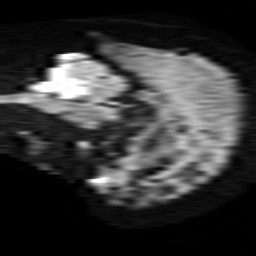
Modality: TRACE
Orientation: sagittal
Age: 55
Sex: male
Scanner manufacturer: philips
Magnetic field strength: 1.5 T
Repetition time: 4.268 s
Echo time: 0.1082 s